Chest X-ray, PA view. Patient: 52 years old, sex F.
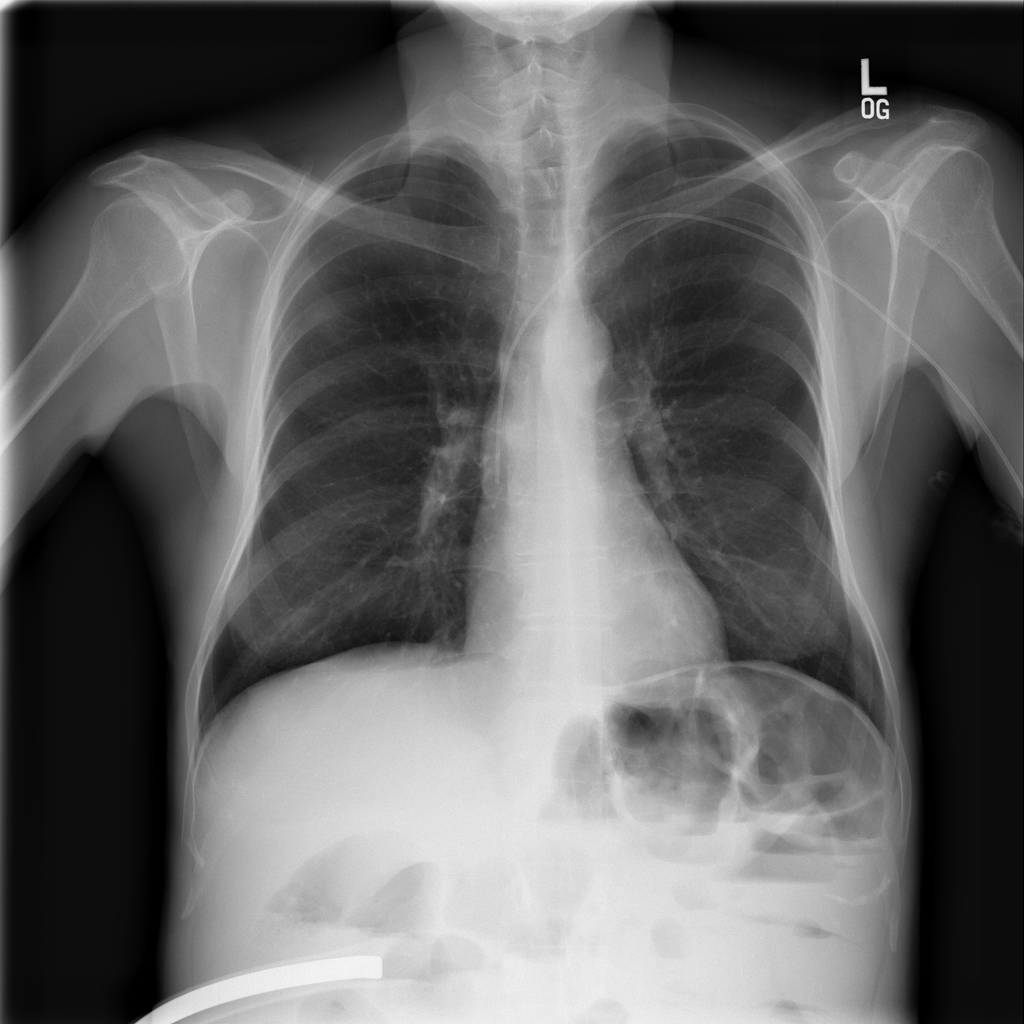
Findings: No Finding